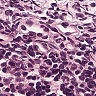
Metastatic tissue present: no